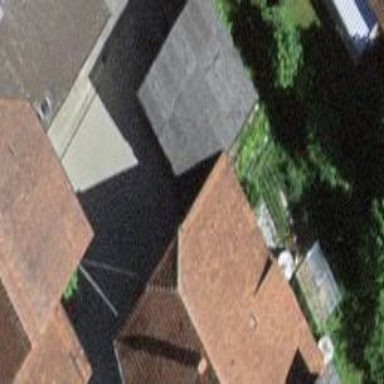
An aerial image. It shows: Garage.